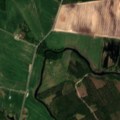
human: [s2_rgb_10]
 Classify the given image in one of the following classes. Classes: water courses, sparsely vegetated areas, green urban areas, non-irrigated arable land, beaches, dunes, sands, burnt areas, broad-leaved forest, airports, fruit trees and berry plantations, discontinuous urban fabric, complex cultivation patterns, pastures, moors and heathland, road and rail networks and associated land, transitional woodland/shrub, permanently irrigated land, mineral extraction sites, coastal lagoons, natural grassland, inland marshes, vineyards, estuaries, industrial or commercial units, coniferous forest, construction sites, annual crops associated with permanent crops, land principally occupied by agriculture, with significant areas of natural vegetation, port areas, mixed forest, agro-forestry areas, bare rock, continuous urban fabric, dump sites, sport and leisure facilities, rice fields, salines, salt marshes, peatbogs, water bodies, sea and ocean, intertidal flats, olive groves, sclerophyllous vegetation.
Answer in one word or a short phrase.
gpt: non-irrigated arable land, land principally occupied by agriculture, with significant areas of natural vegetation, coniferous forest, mixed forest, transitional woodland/shrub